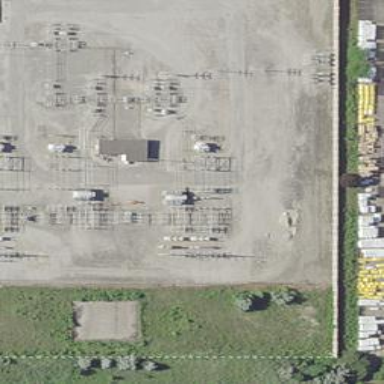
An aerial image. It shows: Wall surrounding transmission-level power substation.